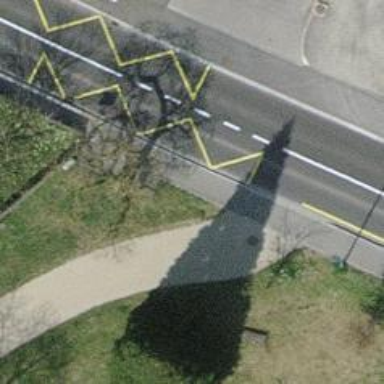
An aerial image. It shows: Bus stop with platform for public transport.